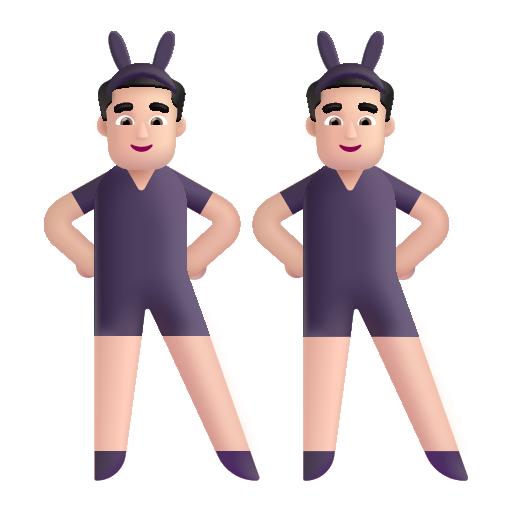
man with bunny ears color light